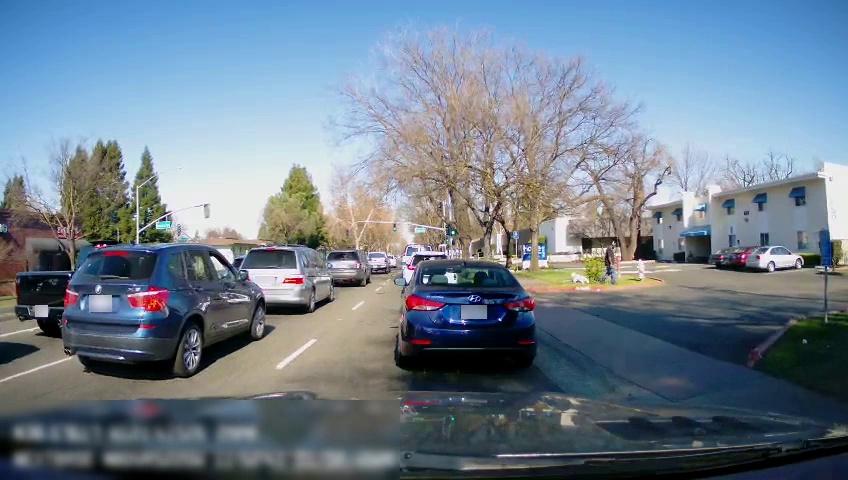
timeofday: Day
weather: Sunny
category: Drivable Space
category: Vehicles | Car
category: Vehicles | Car
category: Vehicles | Car
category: Pedestrians
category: Vehicles | Truck
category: Vehicles | Truck
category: Vehicles | SUV
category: Vehicles | SUV
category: Vehicles | Car
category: Vehicles | Van
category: Vehicles | SUV
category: Vehicles | Car
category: Lanes | Alternate Lane
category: Lanes | Alternate Lane
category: Lanes | Current Lane
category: Traffic | Signs
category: Traffic | Signs
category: Traffic | Lights
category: Traffic | Signs
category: Traffic | Lights